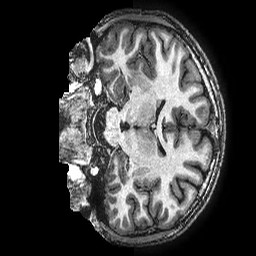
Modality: T1w
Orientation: coronal
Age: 16
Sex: male
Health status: ill
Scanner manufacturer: ge
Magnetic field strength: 3 T
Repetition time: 0.00766 s
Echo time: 0.003476 s